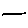
Label: line